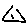
Label: triangle